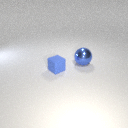
small blue rubber cube to the left of large blue metal sphere